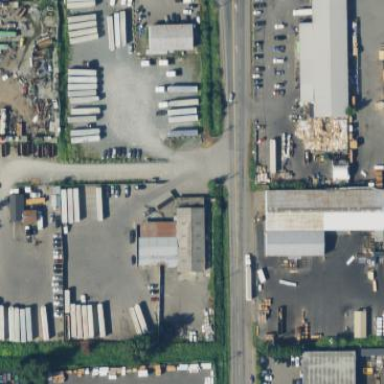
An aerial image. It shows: Industrial area featuring sawmill. It is works site amidst industrial land use.